Question: Currently I am trying to preview an image up on an upload of an image file. I can recieve the image, and console log however I can not display it in the img tag.
Here is the way that I am trying to render them:
'''
<input type='file' id="uploadImage" onChange={this.handleImageChange} className="upload-input" />
<label htmlFor="uploadImage" className="upload-image-button">Choose An Image</label>
{this.state.imagePreview[0] ?
<img src={this.state.imagePreview[0]} alt="" className="image-preview" />
:
<img alt="" className="image-preview" />
}
'''
Here are my state and my handle on change method for the input:
'''
state = {
imagePreview: {}
}
handleImageChange = async (e) => {
console.log(e.target.files)
await this.setState({ imagePreview: e.target.files })
console.log(this.state.imagePreview)
}
'''
Here are my console logs for the files:

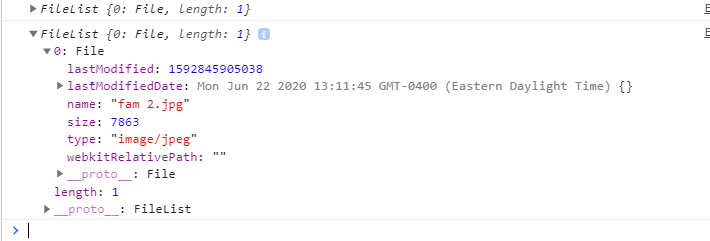
Answer: You'll need to use a 'FileReader' object, in order to get the base64 data and apply it to the source of the image tag.
Also, I don't see any need for this to be an 'async' function (unless, for the sake of brevity, you left out a promise you're working with).
From the code you've presented, something like this should work:
'''
handleImageChange(event) {
const file = event.target.files[0];
const reader = new FileReader();
reader.onload = function(event) {
// The file's text will be printed here, if you want to see the base64
console.log(event.target.result)
// Set state with base64 data
this.setState({ imagePreview: e.target.result })
};
reader.readAsText(file);
}
'''
Html (or jsx) would look something like so:
'''
<img src={this.state.imagePreview} alt="" className="image-preview" />
'''